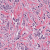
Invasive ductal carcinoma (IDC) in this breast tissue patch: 1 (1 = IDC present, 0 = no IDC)